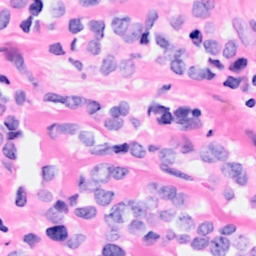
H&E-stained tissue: Breast